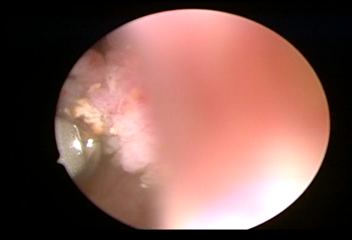
Modality: WLC
Class: Malignant
Subclass: LowGradePapillary
Lesion: L1
Stage: Ta
Morphology: Papillary
Bladder cancer association: Yes
Annotated structures: Tumor